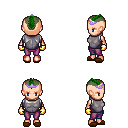
a pixel art fantasy rpg character, female body template, human, light skin, steel chest armor, magenta pants, green short mohawk hairstyle, purple tiara, gold gloves, brown slippers, four views (front, back, left, right), 2x2 character sprite sheet, small pixel art, hard edges, no anti-aliasing